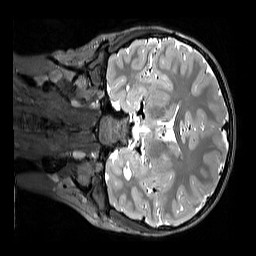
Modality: T2w
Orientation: coronal
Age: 10
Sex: male
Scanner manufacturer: siemens
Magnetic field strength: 3 T
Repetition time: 3.2 s
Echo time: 0.408 s